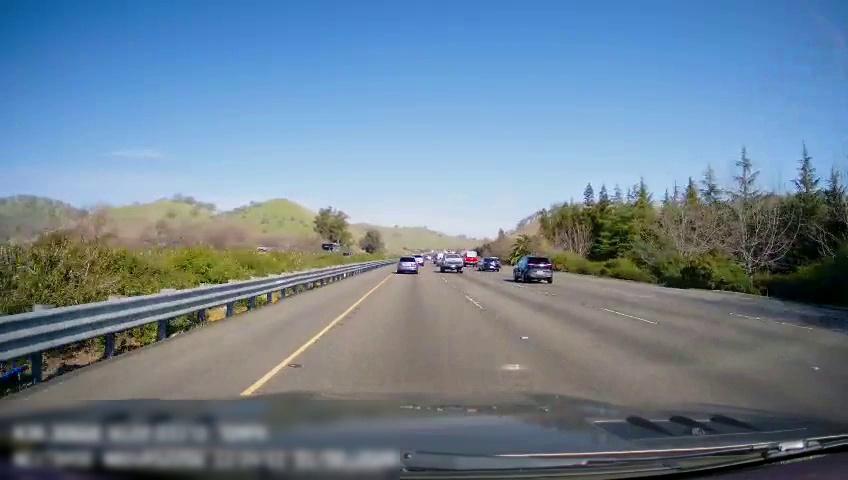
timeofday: Day
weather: Sunny
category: Drivable Space
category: Vehicles | Bus
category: Vehicles | Car
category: Vehicles | Car
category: Vehicles | Car
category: Vehicles | SUV
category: Vehicles | Truck
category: Vehicles | Car
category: Vehicles | SUV
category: Vehicles | Van
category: Vehicles | Truck
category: Vehicles | SUV
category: Lanes | Current Lane
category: Lanes | Current Lane
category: Lanes | Alternate Lane
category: Lanes | Alternate Lane